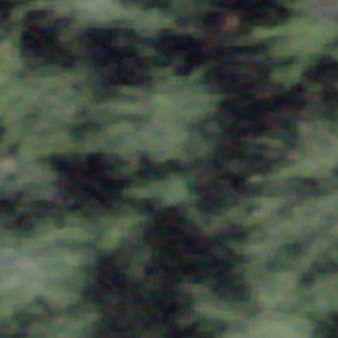
Label: other